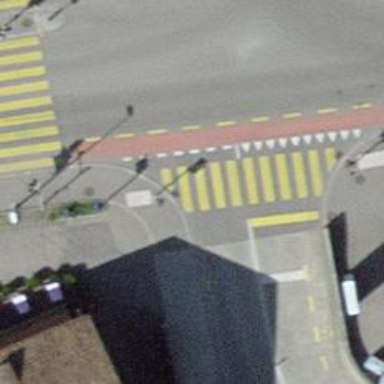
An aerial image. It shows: Crossing with traffic signals.